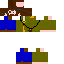
A male human skin with medium skin, wearing brown long hair dressed in a blue hoodie and blue pants, featuring a closed mouth.